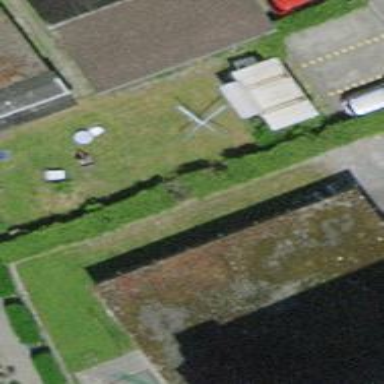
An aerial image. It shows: Group of garages.